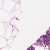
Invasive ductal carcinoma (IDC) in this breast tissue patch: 0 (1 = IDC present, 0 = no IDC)